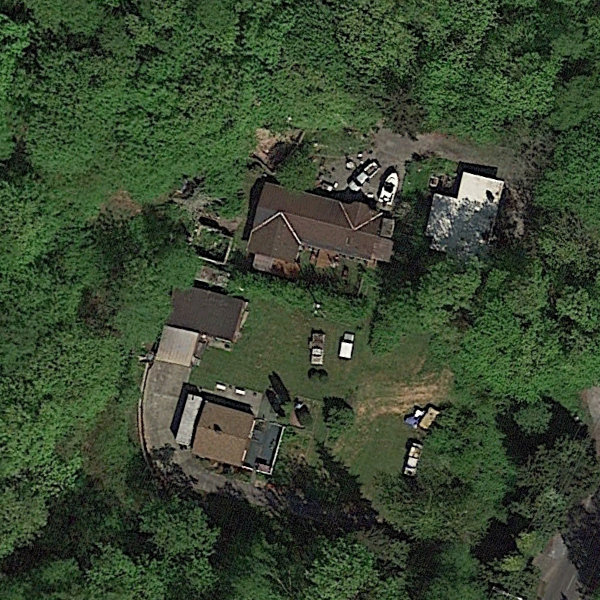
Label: SparseResidential